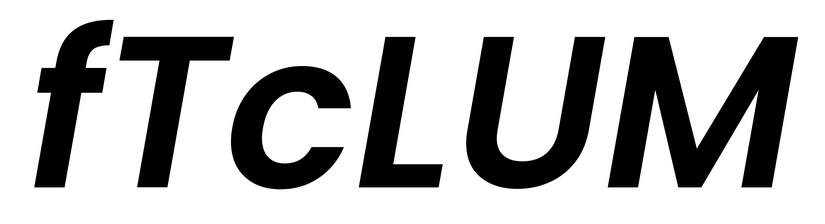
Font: Poppins-SemiBoldItalic